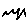
Label: zigzag